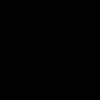
Label: dusty